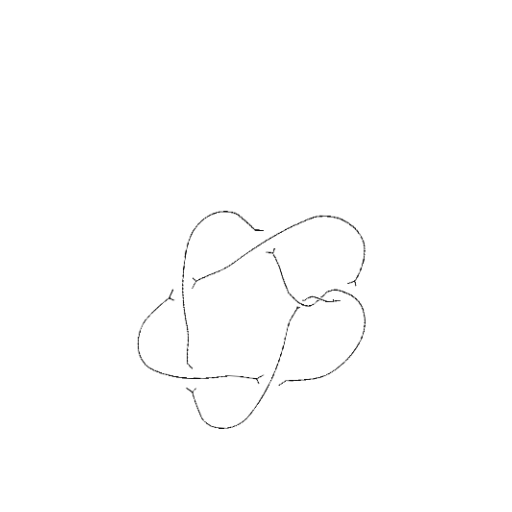
Crossing number: 7